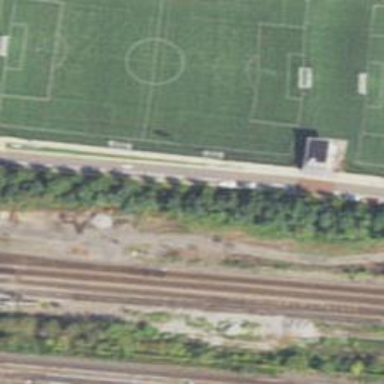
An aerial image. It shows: Artificial turf soccer pitch for leisure land.